Question: Not in Analysis dashboard. But when you go database then usage tab.

I'm not in GMT-7
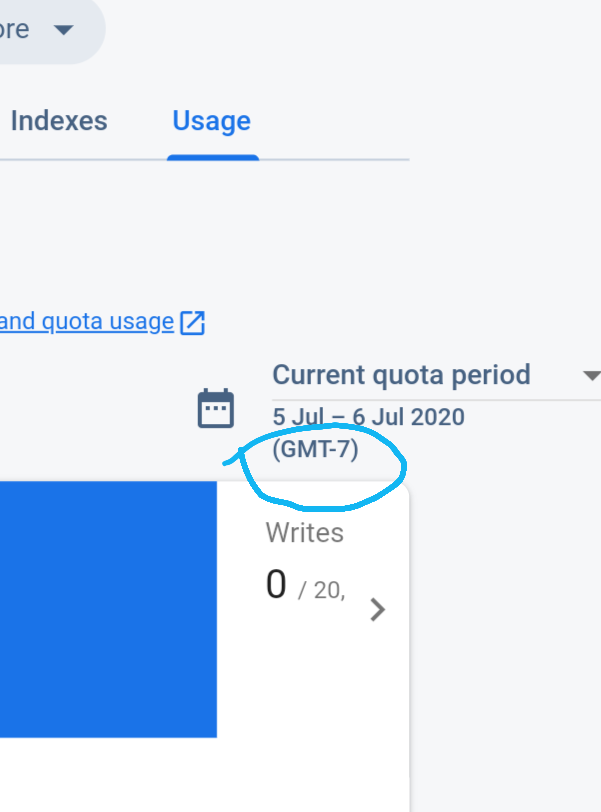
Answer: This is quota daily period. It does not depend on where you are, but it shows how daily quota is accounted.
If you open the link "billing and quota usage" it takes you to GCP and than there is a link "Understanding Quotas". It directs to App Engine quotas <URL>, but I understand it's the same logic. According to the doc:
> Daily quotas are refreshed daily at midnight Pacific time.
So this is information about which daily period you are currently in, and it's accounted in PDT time zone.
I hope it will help!